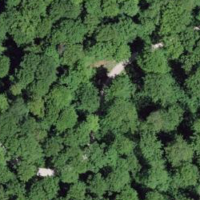
EUNIS habitat code: 41
Species observed at this site:
Abies alba